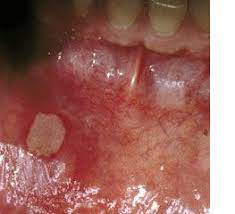
Condition: Mouth Ulcer